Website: apple
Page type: account-selection
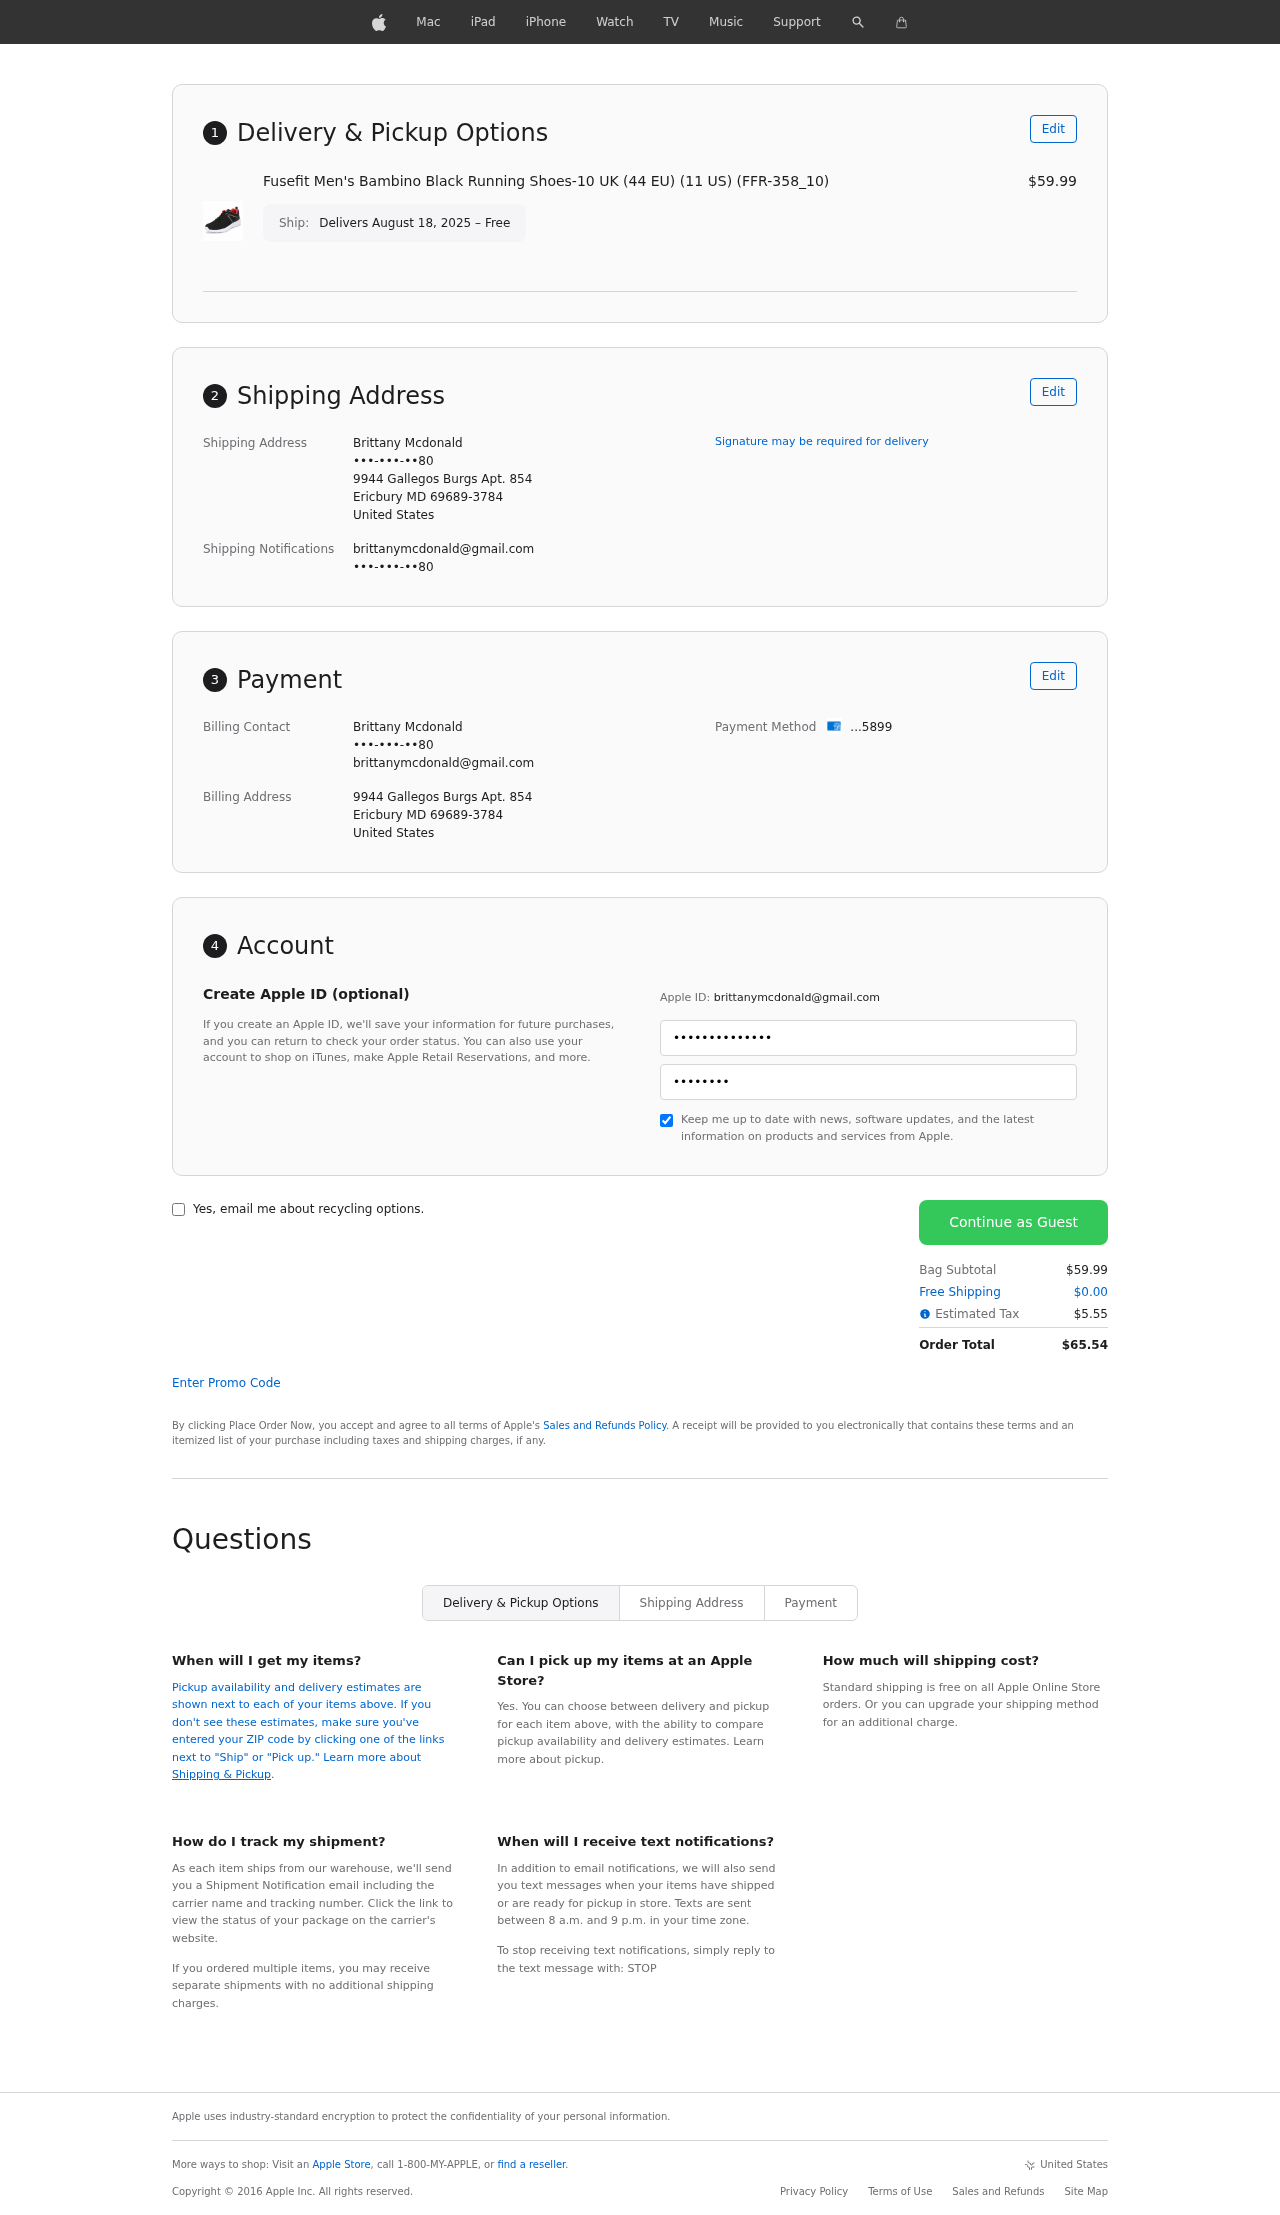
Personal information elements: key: PII_CARD_LAST4
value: ...5899
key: PII_CITY
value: Ericbury
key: PII_COUNTRY
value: United States
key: PII_EMAIL
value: brittanymcdonald@gmail.com
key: PII_FULLNAME
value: Brittany Mcdonald
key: PII_PHONE
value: •••-•••-••80
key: PII_POSTCODE_FULL
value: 69689-3784
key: PII_POSTCODE_FULL
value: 69689
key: PII_STATE_ABBR
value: MD
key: PII_STREET
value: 9944 Gallegos Burgs Apt. 854
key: PII_PHONE2
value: •••-•••-••80
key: PII_FIRSTNAME
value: Brittany
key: PII_LASTNAME
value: Mcdonald
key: PII_FULLNAME2
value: Brittany Mcdonald
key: PII_FULLNAME3
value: Brittany Mcdonald
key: PII_FIRSTNAME2
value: Brittany
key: PII_FIRSTNAME3
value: Brittany
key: PII_LASTNAME2
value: Mcdonald
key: PII_LASTNAME3
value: Mcdonald
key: PII_FIRSTNAME_DERIVED
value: Brittany
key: PII_LASTNAME_DERIVED
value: Mcdonald
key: PII_FULLNAME_DERIVED
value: Brittany Mcdonald
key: PII_NAME_FULL_DERIVED
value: Brittany Mcdonald
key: PII_PHONE3
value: •••-•••-••80
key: PII_EMAIL2
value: brittanymcdonald@gmail.com
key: PII_EMAIL3
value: brittanymcdonald@gmail.com
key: PII_STREET2
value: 9944 Gallegos Burgs Apt. 854
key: PII_POSTCODE
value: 69689
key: PII_POSTCODE_EXT
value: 3784
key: PII_POSTCODE_NUMERIC
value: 69689
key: PII_POSTCODE_EXT_NUMERIC
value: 3784
Product elements: key: PRODUCT1_NAME
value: Fusefit Men's Bambino Black Running Shoes-10 UK (44 EU) (11 US) (FFR-358_10)
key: PRODUCT1_PRICE
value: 59.99
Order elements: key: ORDER_DELIVERY_DATE
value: Delivers August 18, 2025 – Free
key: ORDER_SUBTOTAL
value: $59.99
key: ORDER_SHIPPING_COST
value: $0.00
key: ORDER_TAX
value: $5.55
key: ORDER_TOTAL
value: $65.54